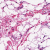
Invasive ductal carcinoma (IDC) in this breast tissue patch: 0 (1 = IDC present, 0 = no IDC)